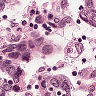
Metastatic tissue present: yes